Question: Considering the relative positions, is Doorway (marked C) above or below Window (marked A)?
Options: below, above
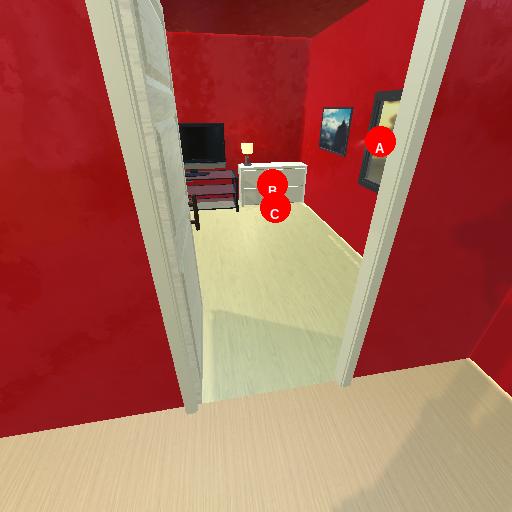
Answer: below